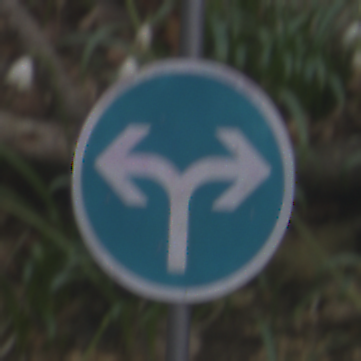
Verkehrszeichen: VorgeschriebeneFahrtrichtungRechtsOderLinks
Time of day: MorningAfternoon
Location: Outdoor (Nature)
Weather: PartlyCloudy
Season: NotSpecified
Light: Natural